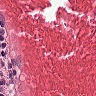
Metastatic tissue present: no